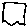
Label: square